Question: Okay, I have a Jpanel which is shown as white in the below image using an overlay layout. It holds a ScrollPane holding an image ("No Image Available") and a JButton ("Comment").

I want to position this button in the bottom right hand corner of the JPanel. I have tried multiple layout approaches and I cant seem to get it to work. At most the button moves about 3/4 of the way South-East and I have no idea why.
Any help is greatly appreciated..
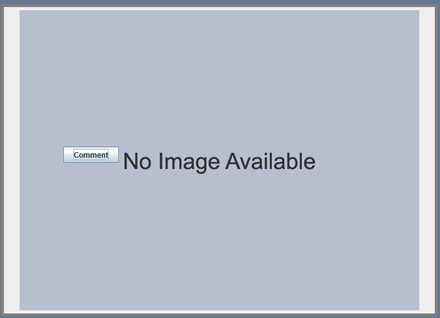
Answer: There are a lot of possible solutions using different layout managers. I don't know the OverlayLayout, but I like WindowBuilder Pro (free): <URL> for help with Swing design.
Using it, I wrote a SpringLayout implementation of your question (SpringLayout seems like a pain to deal with without a GUI-builder).
'''
JPanel panel = new JPanel();
SpringLayout sl_panel = new SpringLayout();
panel.setLayout(sl_panel);
JButton button = new JButton("Comments");
sl_panel.putConstraint(SpringLayout.SOUTH, button, 0, SpringLayout.SOUTH, panel);
sl_panel.putConstraint(SpringLayout.EAST, button, 0, SpringLayout.EAST, panel);
panel.add(button);
JScrollPane scrollPane = new JScrollPane();
sl_panel.putConstraint(SpringLayout.NORTH, scrollPane, 5, SpringLayout.NORTH, panel);
sl_panel.putConstraint(SpringLayout.WEST, scrollPane, 3, SpringLayout.WEST, panel);
sl_panel.putConstraint(SpringLayout.SOUTH, scrollPane, 3, SpringLayout.SOUTH, panel);
sl_panel.putConstraint(SpringLayout.EAST, scrollPane, 3, SpringLayout.EAST, panel);
panel.add(scrollPane);
JLabel lblNewLabel = new JLabel();
lblNewLabel.setIcon(new ImageIcon(foo.class.getResource("sSdA3.png")));
scrollPane.setViewportView(lblNewLabel);
'''
Here's a picture of the code running:

You can see the button (mine, not the picture of yours...) is floating above the scroll-pane in the bottom. We could adjust the margins above so the button wasn't floating on top of the scroll-bars, but this is just to show you where it is on the z-axis.